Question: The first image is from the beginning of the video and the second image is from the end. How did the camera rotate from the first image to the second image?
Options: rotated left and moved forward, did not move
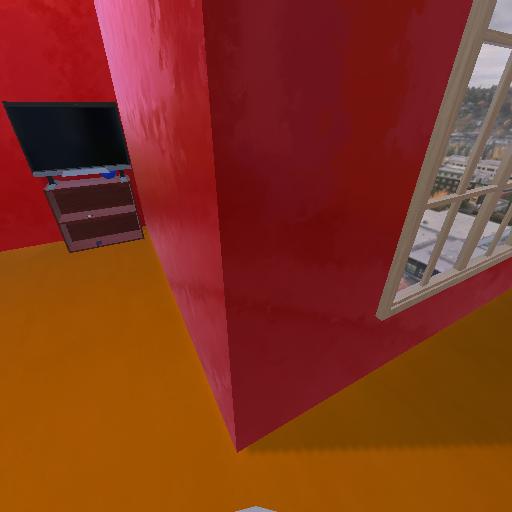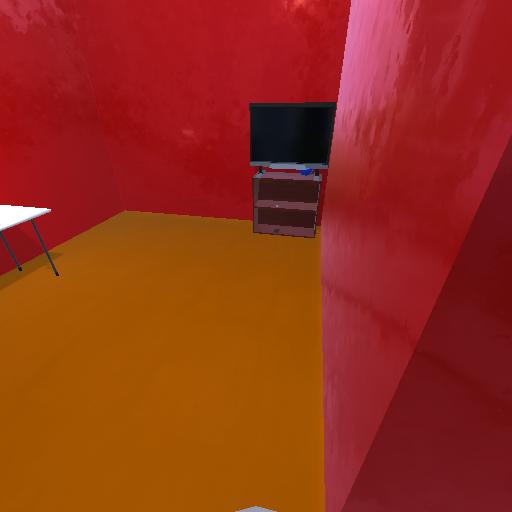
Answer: rotated left and moved forward